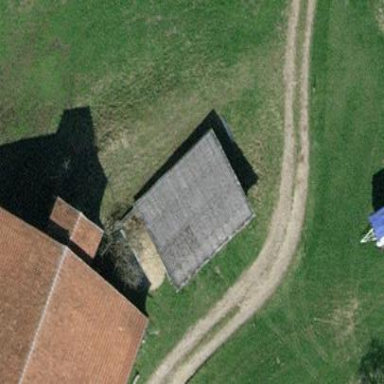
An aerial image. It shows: Shed building.